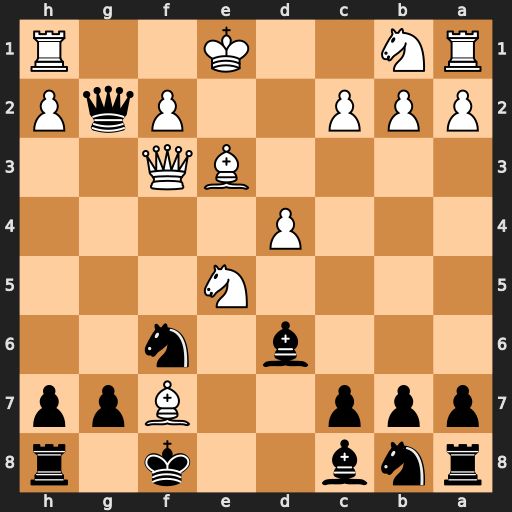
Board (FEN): rnb2k1r/ppp2Bpp/3b1n2/4N3/3P4/4BQ2/PPP2PqP/RN2K2R
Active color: b
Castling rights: KQ
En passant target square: -
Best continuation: Qxf3 Nxf3 Kxf7